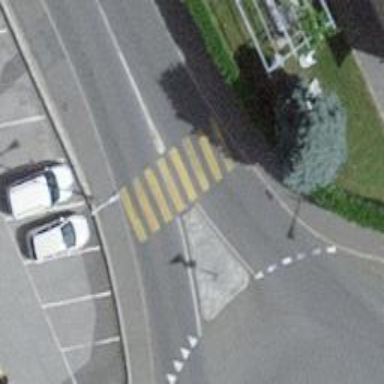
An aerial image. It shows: Zebra crossing on the road.